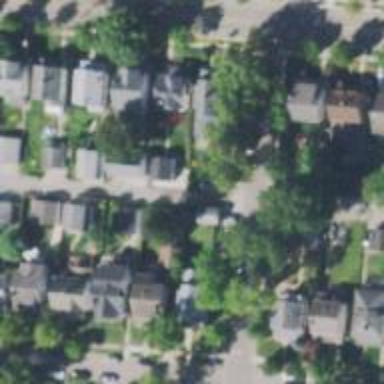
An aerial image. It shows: Alley classified as service road.